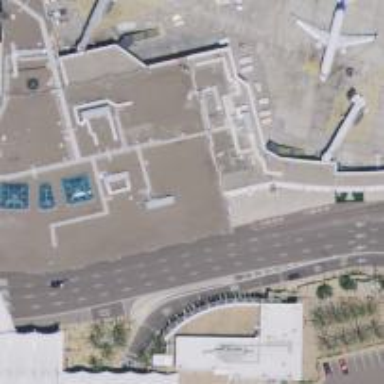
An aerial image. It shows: Information terminal.